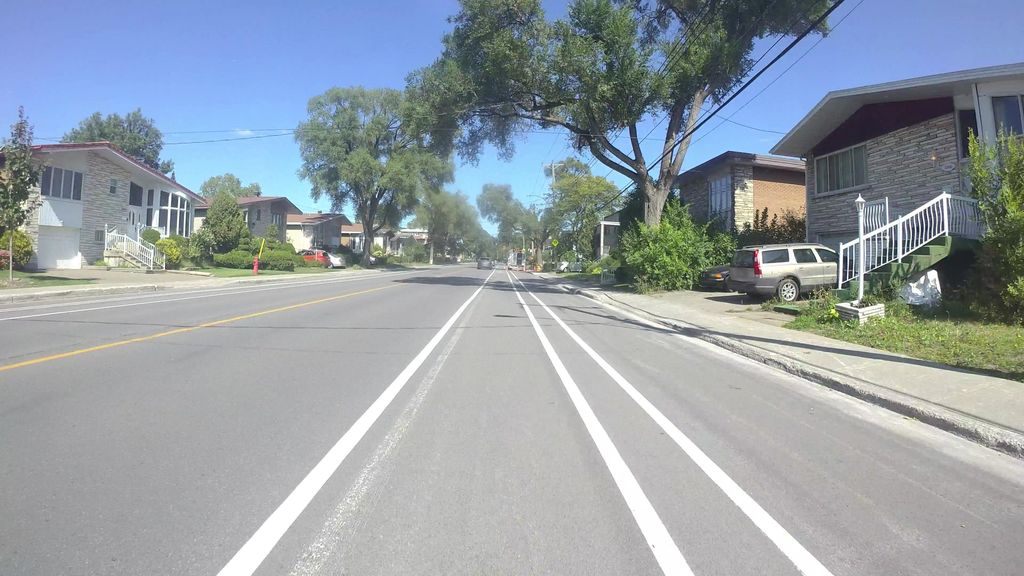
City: montreal